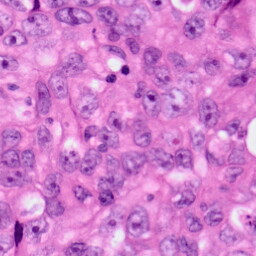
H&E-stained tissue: Lung